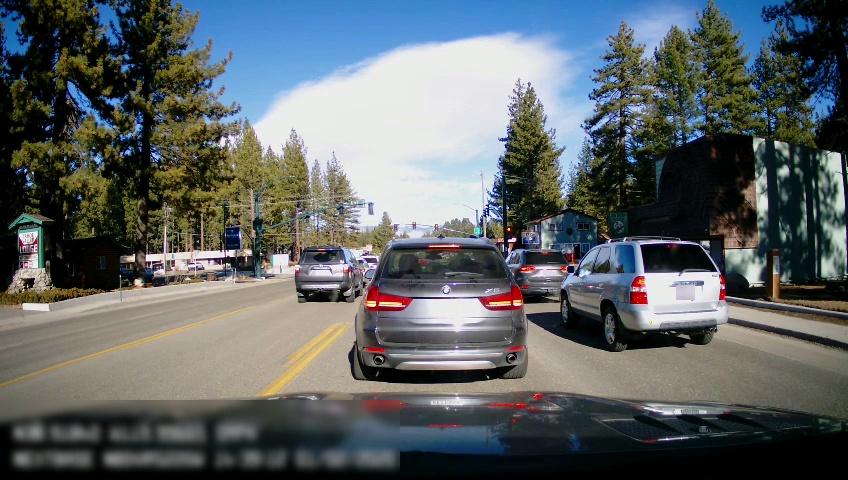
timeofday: Day
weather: Sunny
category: Drivable Space
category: Vehicles | SUV
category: Vehicles | SUV
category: Vehicles | Car
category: Vehicles | SUV
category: Vehicles | SUV
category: Vehicles | SUV
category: Vehicles | SUV
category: Vehicles | Car
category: Lanes | Opposite Lane
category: Lanes | Current Lane
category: Traffic | Lights
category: Traffic | Signs
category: Traffic | Lights
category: Traffic | Lights
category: Traffic | Lights